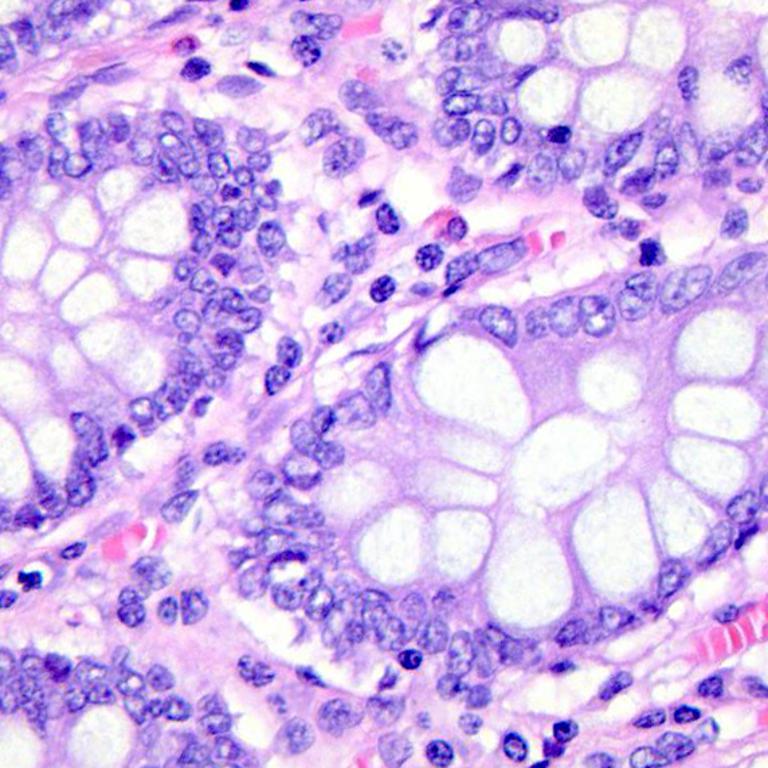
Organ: colon
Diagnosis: benign